Question: I've added a custom button on my nav bar:
'''
function myFunc(){
$("#grid").jqGrid({
datatype: 'json',
url: 'arquivo.jsp',
jsonReader: {repeatitems: false, root: 'root'},
pager: '#paginado',
rowNum: 10,
autoencode: true,
rowList: [10,20,30],
emptyrecords: "Nao ha registros.",
recordtext: "Registros {0} - {1} de {2}",
loadtext: "Carregando...",
pgtext: "Pagina {0} de {1}",
height: 250,
width: 700,
colNames:['Codigo','Nome', 'Ativo', 'Data Inclusao','Login','Senha','Confirma Senha','Email','Grupos'],
colModel:[
{name:'codigo', width:80, sorttype:"int", editable: true, editrules: { edithidden: true }},
{name:'nome', width:120, editable: true, editrules:{required:true}},
{name:'ativo', width:80, gridview: true, editable: true, edittype:'select', editoptions:{value:{1:'Sim',2:'Nao'}}, editrules:{required:true}},
{name:'dataInclusao', width:120, sorttype:"date", datefmt: 'd/M/Y', editable: true, editrules:{required:true, date:true}, editoptions: { dataInit: function(el) { setTimeout(function() { $(el).datepicker({ dateFormat: 'dd/mm/yy' }).val(); }, 200); }}},
{name:'login', width:80, sortable:true, editable: true, editrules:{required:true}},
{name:'senha', width:80, sortable:true, editable: true, hidden:true, edittype:'password', editrules:{edithidden:true, required:true, custom:true, custom_func:validaSenha}},
{name:'confirmaSenha', width:80, sortable:true, editable: true, hidden:true, edittype:'password', editrules:{edithidden:true, required:true}},
{name:'email', width:150, sortable:true, editable: true, editrules:{required:true, email:true}}
],
multiselect: true,
viewrecords: true,
editurl:"data?edit=true",
caption: "Usuarios"}
);
$("#grid").jqGrid('navGrid','#paginado',{},
{edit:true,url:"teste?acao=edit",closeAfterEdit:true,reloadAfterSubmit:true,
beforeShowForm: function(form) {
$('#tr_codigo', form).hide();
},
onClickSubmit: function(params, postdata) {
validaSenha();
}
},
{add:true,url:"teste?acao=teste",closeAfterAdd:true,reloadAfterSubmit:true,
beforeShowForm: function(form) {
$('#tr_codigo', form).hide();
},
onClickSubmit: function(params, postdata) {
validaSenha();
}
},
{del:true,reloadAfterSubmit:true,
onclickSubmit: function(url, postdata){
url.url = 'teste?acao=del';
return {codigo: $('#grid').getCell(postdata, 'codigo')};
}
},
{search:true},
{refresh:true}
).navButtonAdd('#paginado',{
caption:"",
buttonicon:"ui-icon-suitcase",
onClickButton: function(){
var dados = $("#grid").jqGrid('getGridParam','selrow');
},
position:"last"
});
'''
};
but everytime I click on the page that shows my grid, a new button is added as you can see in this image:

I don't know if my .jsp can be bringing on this problem but I definitely can't find where the problem is. Hope you guys can help me
Thanks in advance,
Lucas.
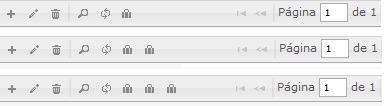
Answer: I solved the problem using $('#grid').jqGrid('GridUnload');